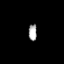
Tissue: prostate
Cell type: T cells
Senescence score: 0.7175
Nuclear area (px): 137
Mean DAPI intensity: 166.577